六年级 · 计数
在一个有 48 名学生的班级里选举班长，选举投票结果如下表。下面图（）表示了这一结果。

\begin{tabular}{|c|c|}
\hline 小明 & 12票 \\
\hline 小豆 & 24票 \\
\hline 小杨 & 6 6票 \\
\hline 小红 & 6票 \\
\hline
\end{tabular}
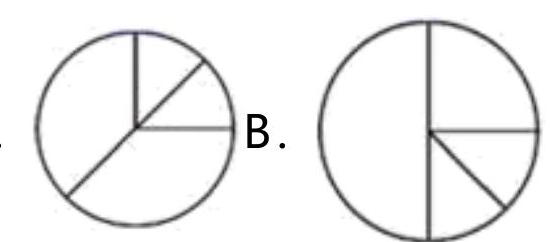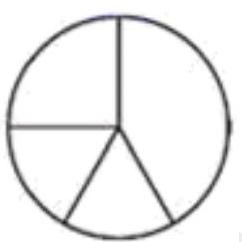
A.

c. $\square$
D.

答案: B